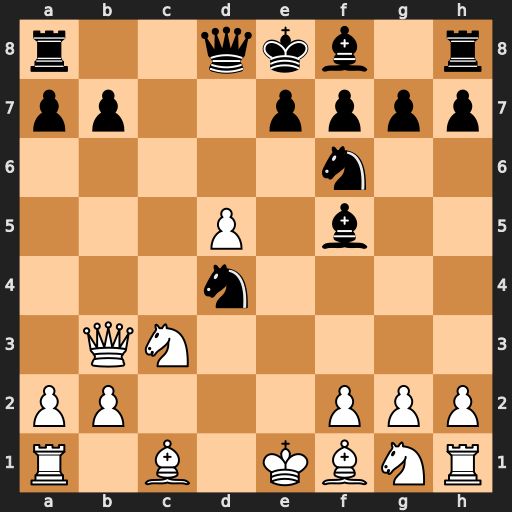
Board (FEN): r2qkb1r/pp2pppp/5n2/3P1b2/3n4/1QN5/PP3PPP/R1B1KBNR
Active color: w
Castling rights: KQkq
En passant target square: -
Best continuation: Qa4+ b5 Qxd4